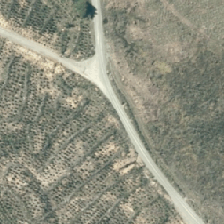
Land cover: harvested_forest